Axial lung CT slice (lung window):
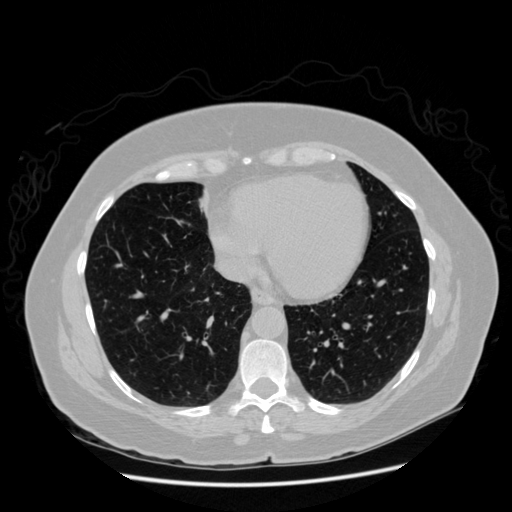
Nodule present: no